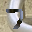
Label: 7